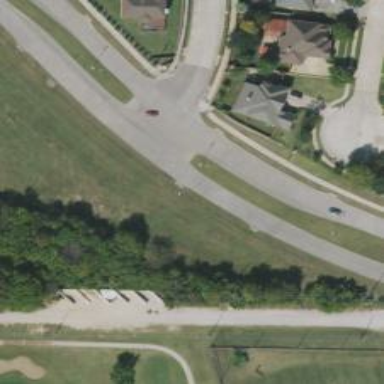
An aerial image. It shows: Secondary road.